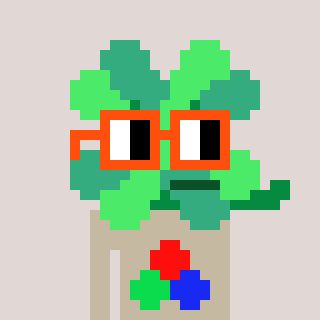
a pixel art character with square orange glasses, a clover-shaped head and a bege-colored body on a warm background